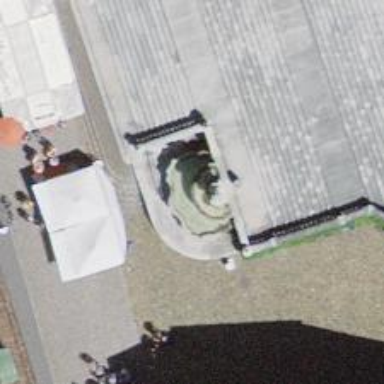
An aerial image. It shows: Beautiful fountain.